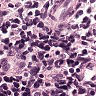
Metastatic tissue present: no